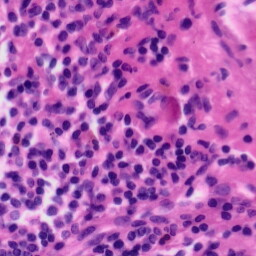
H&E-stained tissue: Tonsil